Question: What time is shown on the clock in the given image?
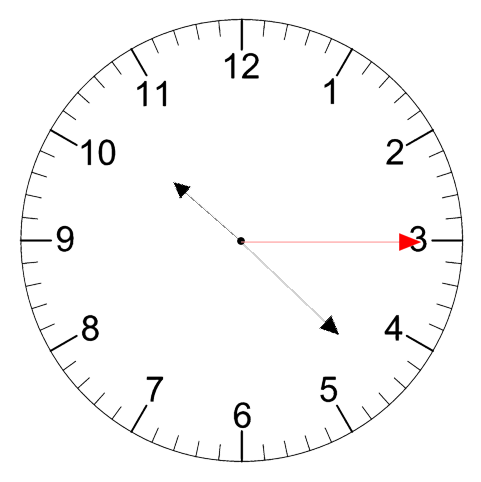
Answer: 10:22:15